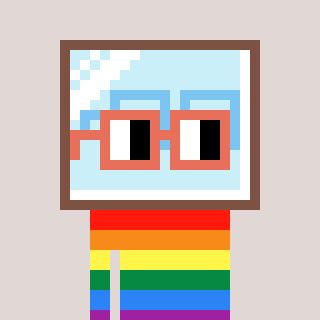
a pixel art character with square orange glasses, a mirror-shaped head and a computerblue-colored body on a warm background